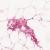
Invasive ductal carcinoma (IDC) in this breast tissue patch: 0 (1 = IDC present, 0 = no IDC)